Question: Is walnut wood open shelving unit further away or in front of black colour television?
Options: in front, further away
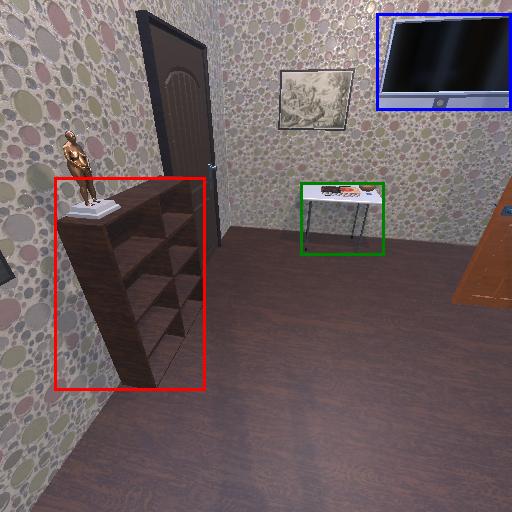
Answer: in front